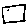
Label: square